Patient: sex M, age 48
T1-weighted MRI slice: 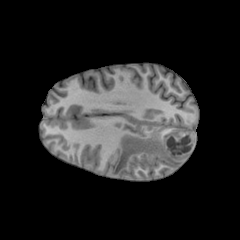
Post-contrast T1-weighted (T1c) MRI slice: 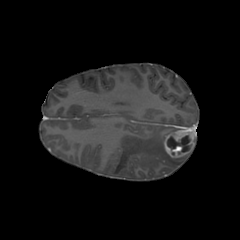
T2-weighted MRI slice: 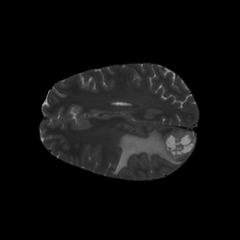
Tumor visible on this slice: yes
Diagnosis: Glioblastoma, IDH-wildtype
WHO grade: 4